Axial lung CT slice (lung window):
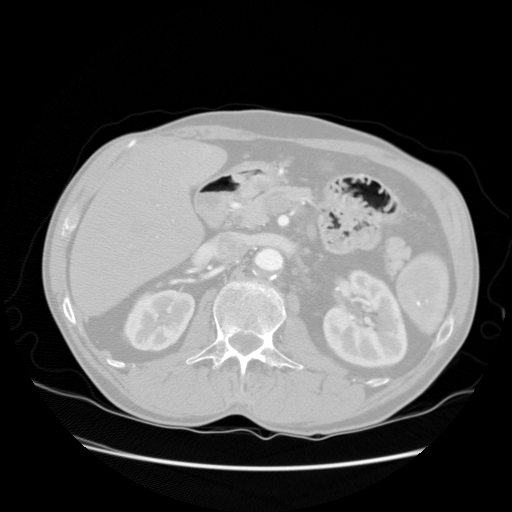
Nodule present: no